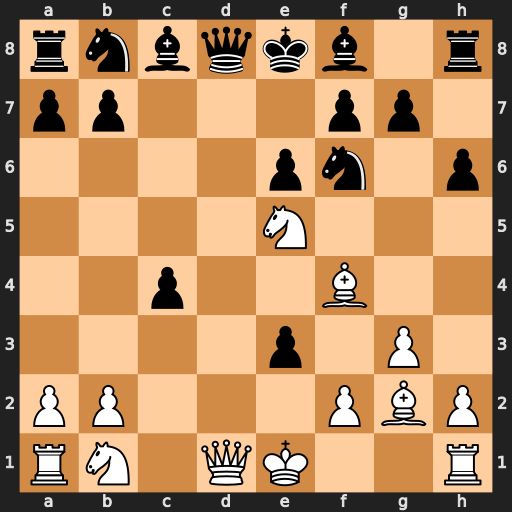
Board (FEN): rnbqkb1r/pp3pp1/4pn1p/4N3/2p2B2/4p1P1/PP3PBP/RN1QK2R
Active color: w
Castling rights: KQkq
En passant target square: -
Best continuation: Qxd8+ Kxd8 Nxf7+ Ke8 Nxh8